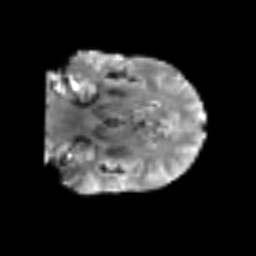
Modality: T2w
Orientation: coronal
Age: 58
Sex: male
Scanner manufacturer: siemens
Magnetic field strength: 3 T
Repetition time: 6.1 s
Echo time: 0.101 s